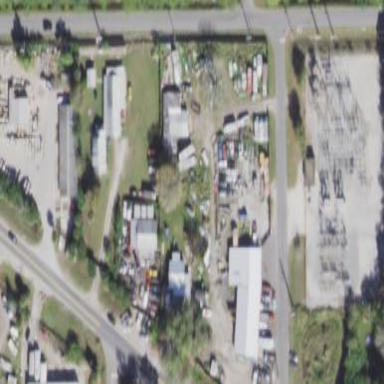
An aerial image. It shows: Scrap yard situated in industrial area.